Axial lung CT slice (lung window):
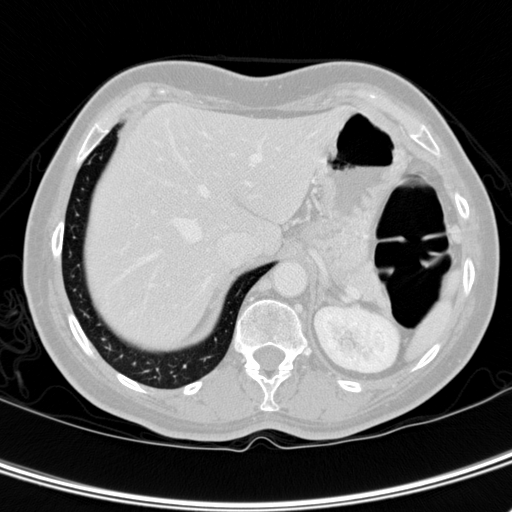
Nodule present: no